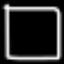
Label: square